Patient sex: F
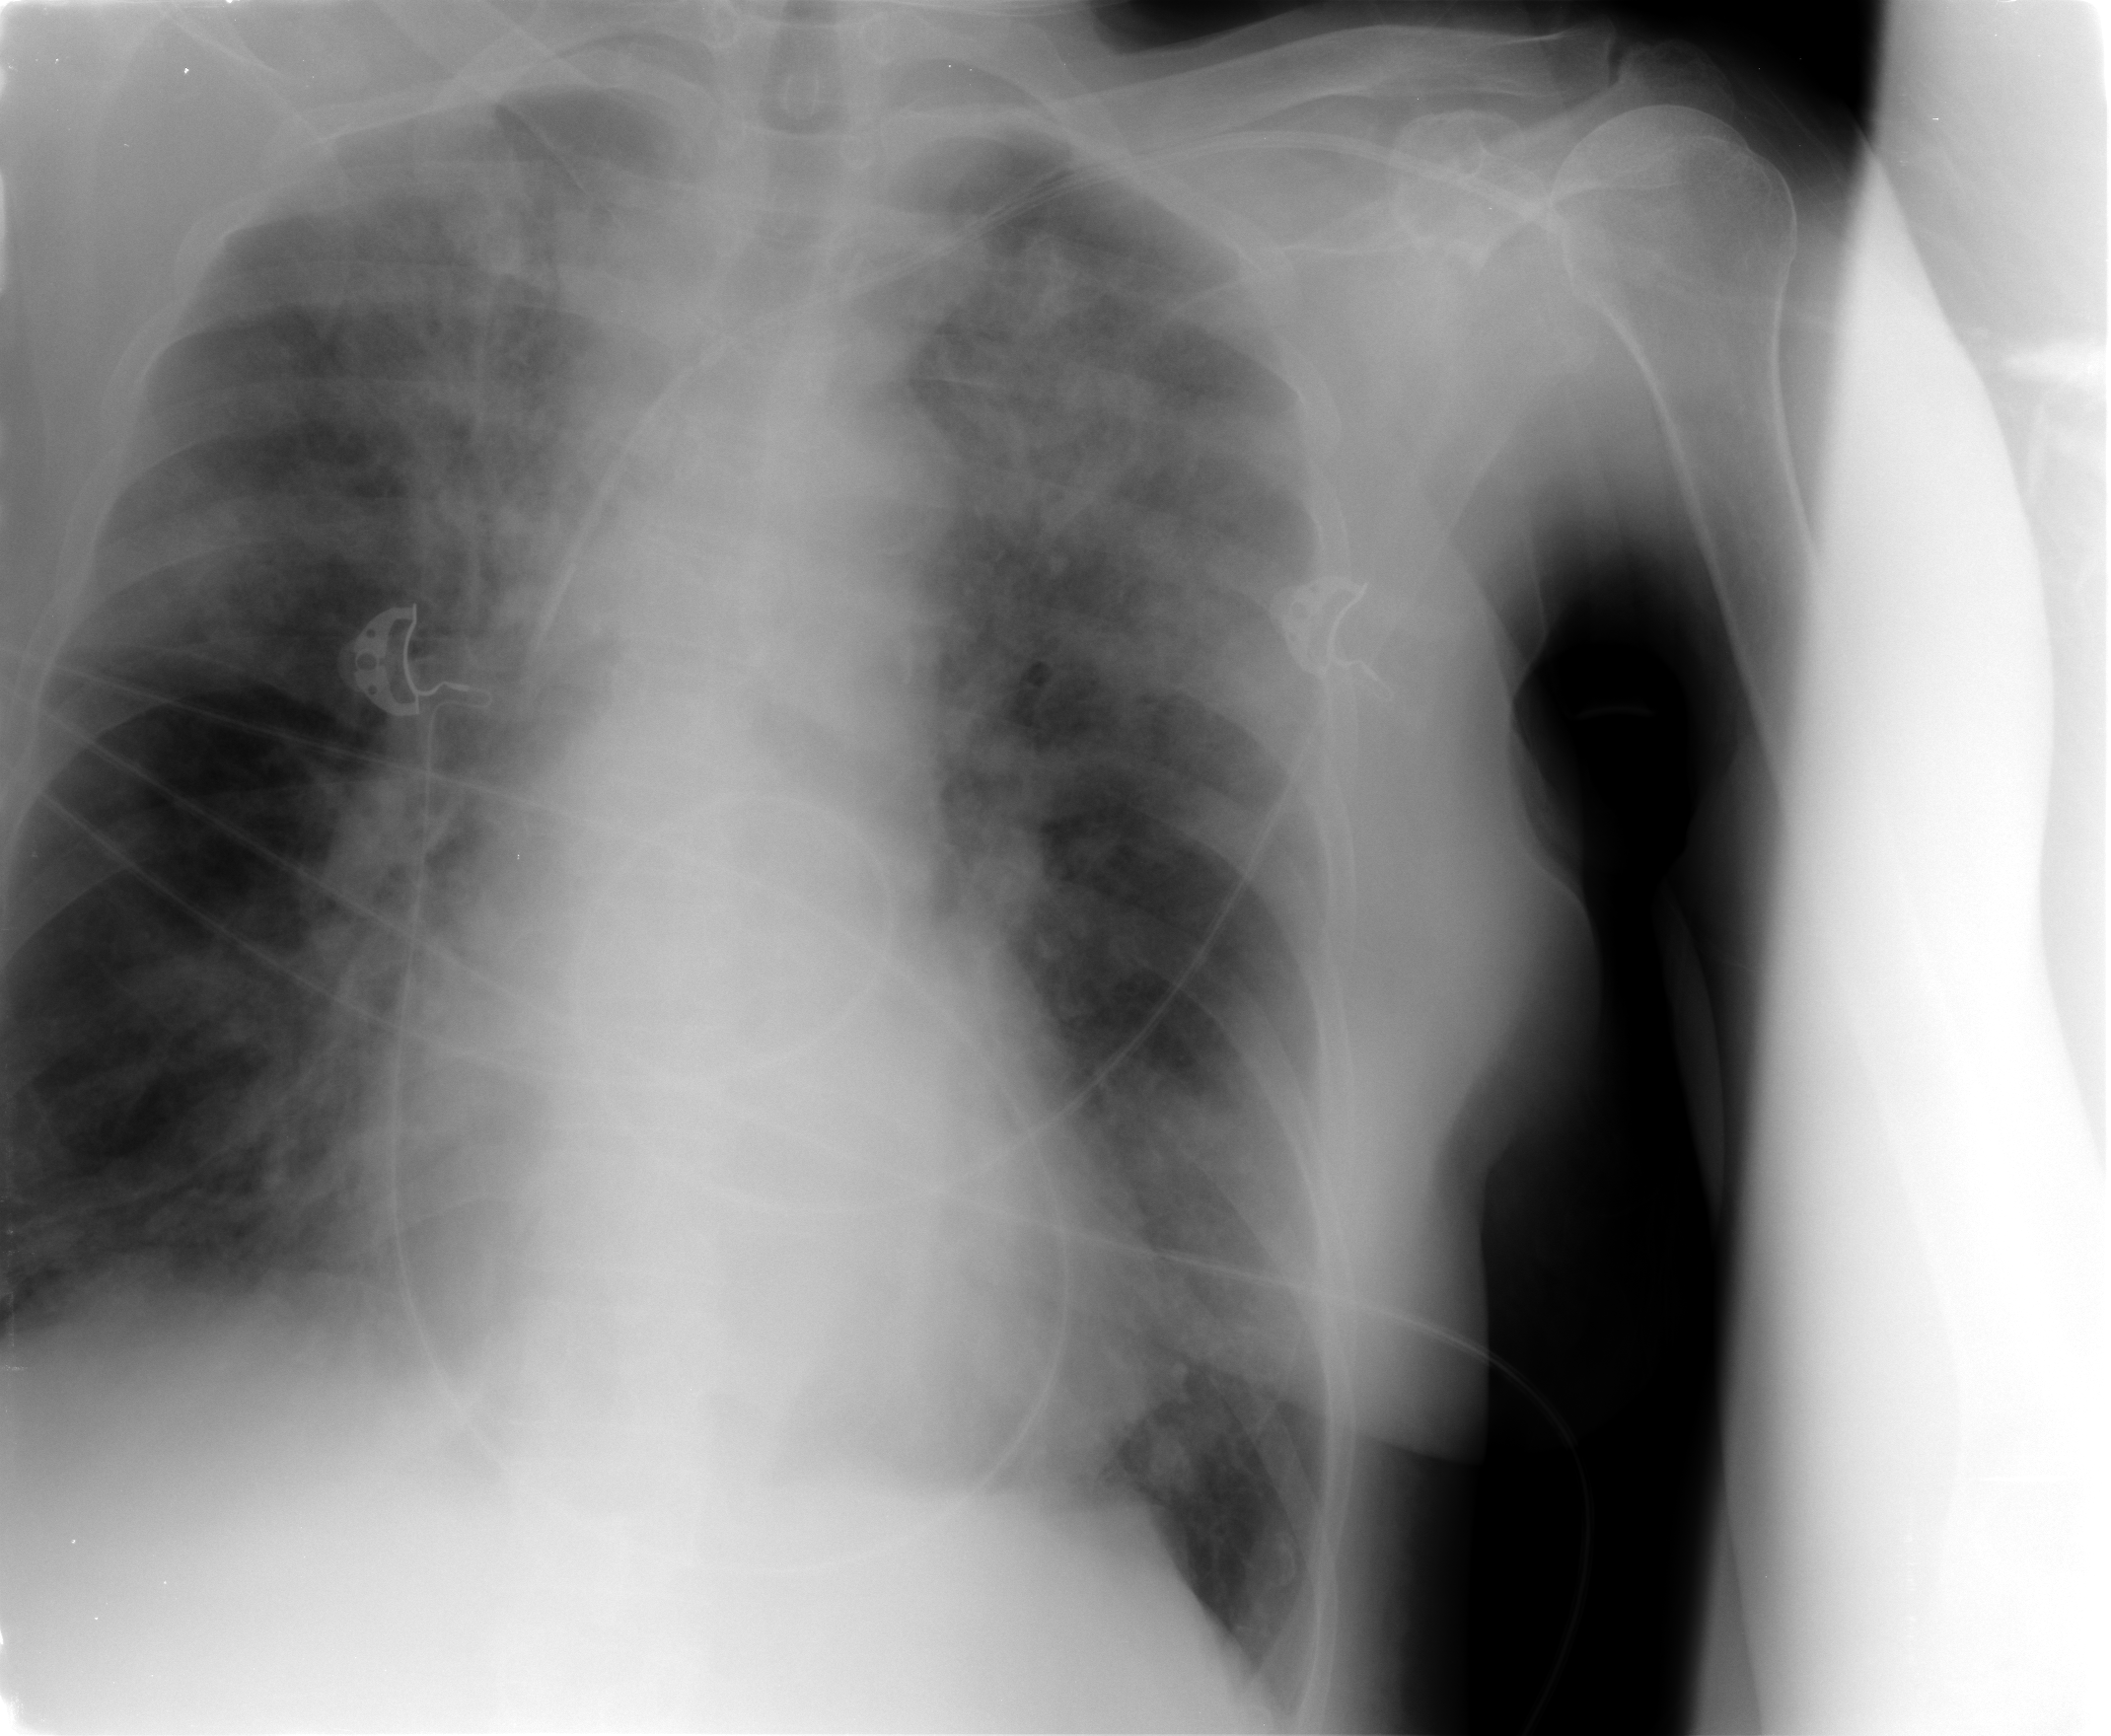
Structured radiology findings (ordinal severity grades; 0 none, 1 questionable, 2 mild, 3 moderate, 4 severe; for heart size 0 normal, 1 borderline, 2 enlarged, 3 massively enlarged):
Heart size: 0
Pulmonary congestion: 2
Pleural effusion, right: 1
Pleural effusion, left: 1
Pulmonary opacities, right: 3
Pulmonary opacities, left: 3
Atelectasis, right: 2
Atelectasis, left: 2